Field crop: tomato
Growth stage: 1
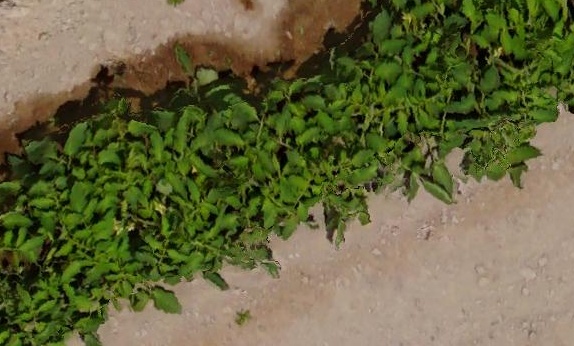
Species: tomato